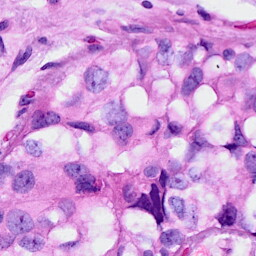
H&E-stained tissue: Breast